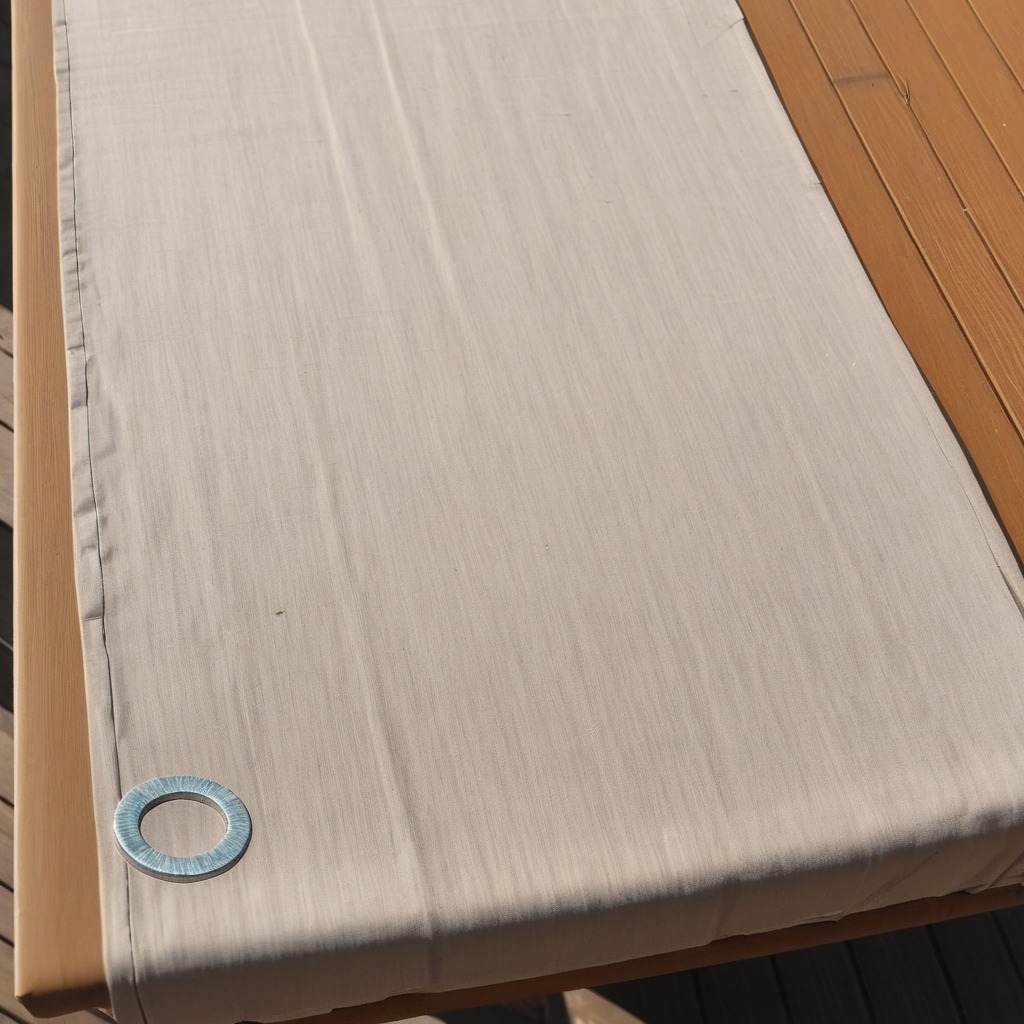
A flat metal washer lying on a wooden table in an outdoor workshop during daytime bright natural light soft shadows worn but beneath the cloth